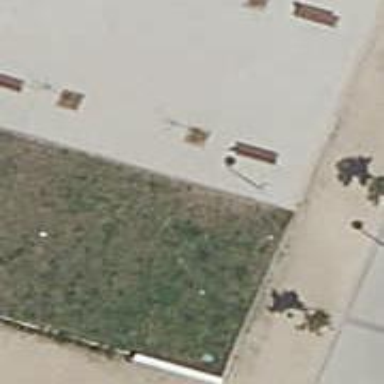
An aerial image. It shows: Bench for seating.